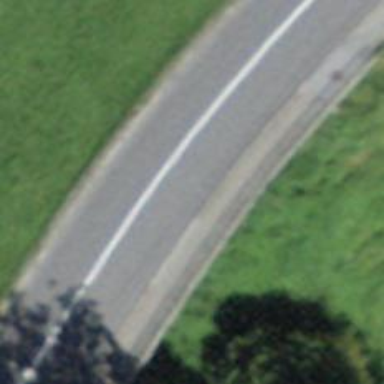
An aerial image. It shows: Primary road with asphalt surface.